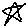
Label: star